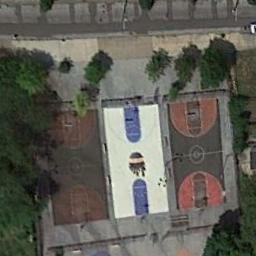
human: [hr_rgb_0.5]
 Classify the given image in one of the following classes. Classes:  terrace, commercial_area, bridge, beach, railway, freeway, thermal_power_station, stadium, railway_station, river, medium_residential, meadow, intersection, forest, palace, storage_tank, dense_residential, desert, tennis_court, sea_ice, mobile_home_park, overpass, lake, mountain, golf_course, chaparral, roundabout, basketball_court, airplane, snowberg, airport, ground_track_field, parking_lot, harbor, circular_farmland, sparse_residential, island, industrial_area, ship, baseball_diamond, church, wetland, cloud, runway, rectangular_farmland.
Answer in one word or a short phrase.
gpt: basketball_court